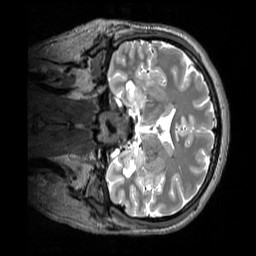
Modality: T2w
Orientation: coronal
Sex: male
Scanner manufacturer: siemens
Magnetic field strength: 3 T
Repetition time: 3.2 s
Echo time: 0.409 s